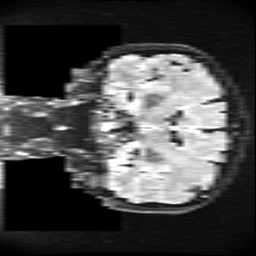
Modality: FLAIR
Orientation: coronal
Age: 36
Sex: female
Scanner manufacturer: ge
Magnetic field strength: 3 T
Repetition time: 11 s
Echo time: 0.1497 s